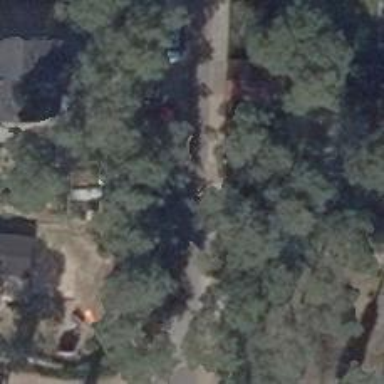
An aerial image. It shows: Driveway.